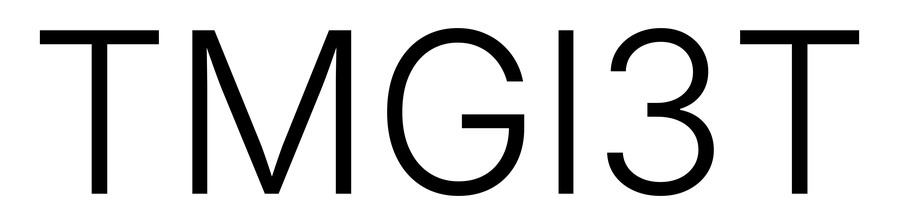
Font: Inter_Light